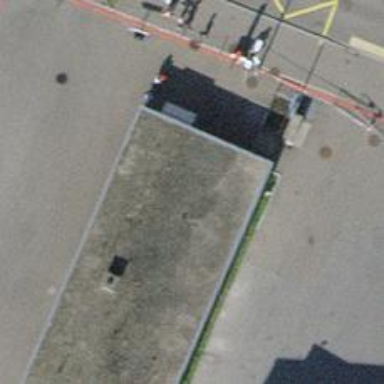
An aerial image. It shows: Toilets are available here.